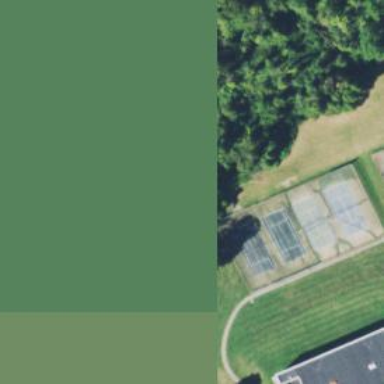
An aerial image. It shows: Tennis court in leisure pitch.